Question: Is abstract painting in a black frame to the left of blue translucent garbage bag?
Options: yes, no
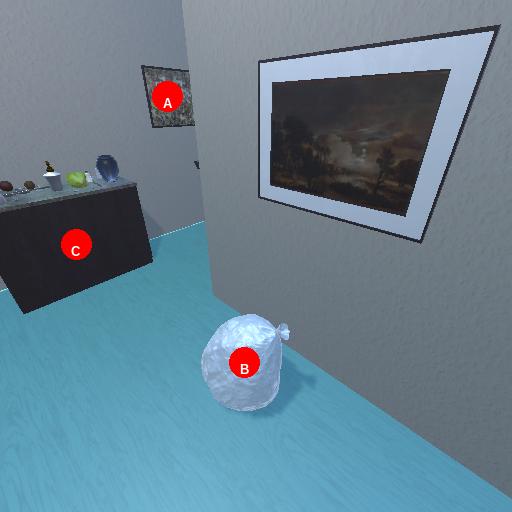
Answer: yes